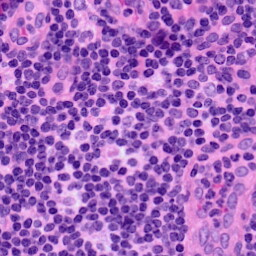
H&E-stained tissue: LymphNode